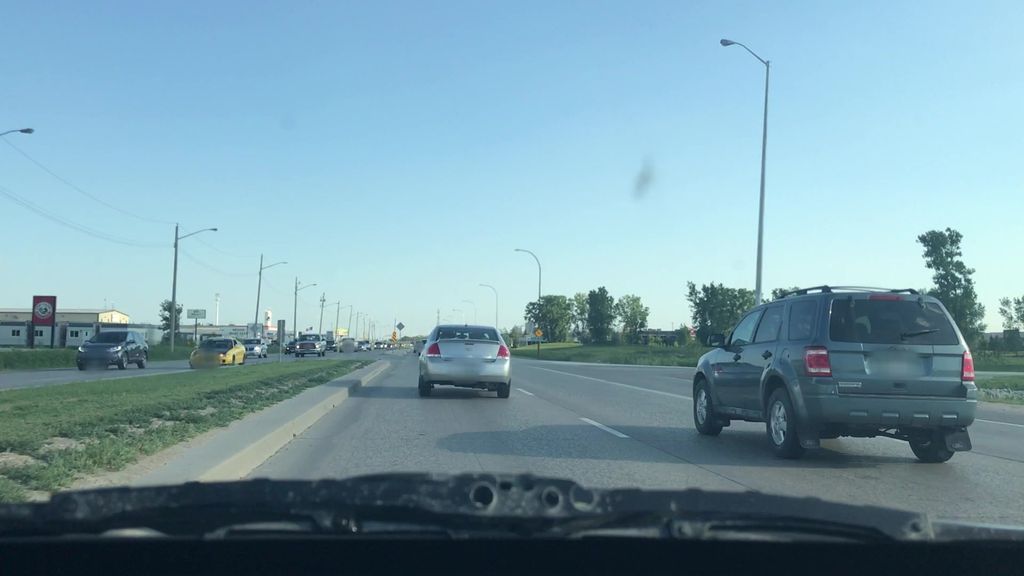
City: winnipeg